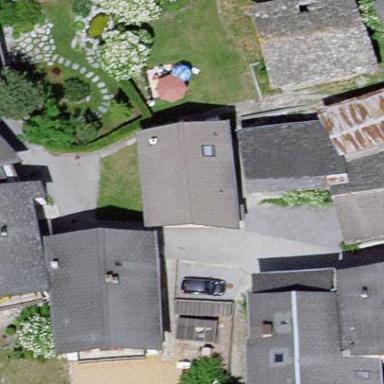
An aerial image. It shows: Simple and straightforward house.